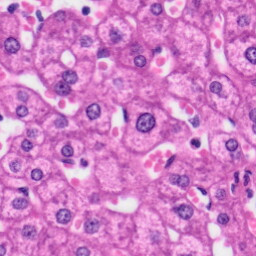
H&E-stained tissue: Liver